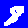
Digit: 8